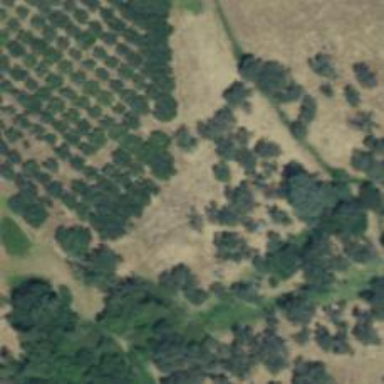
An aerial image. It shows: Area filled with olive trees.